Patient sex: F
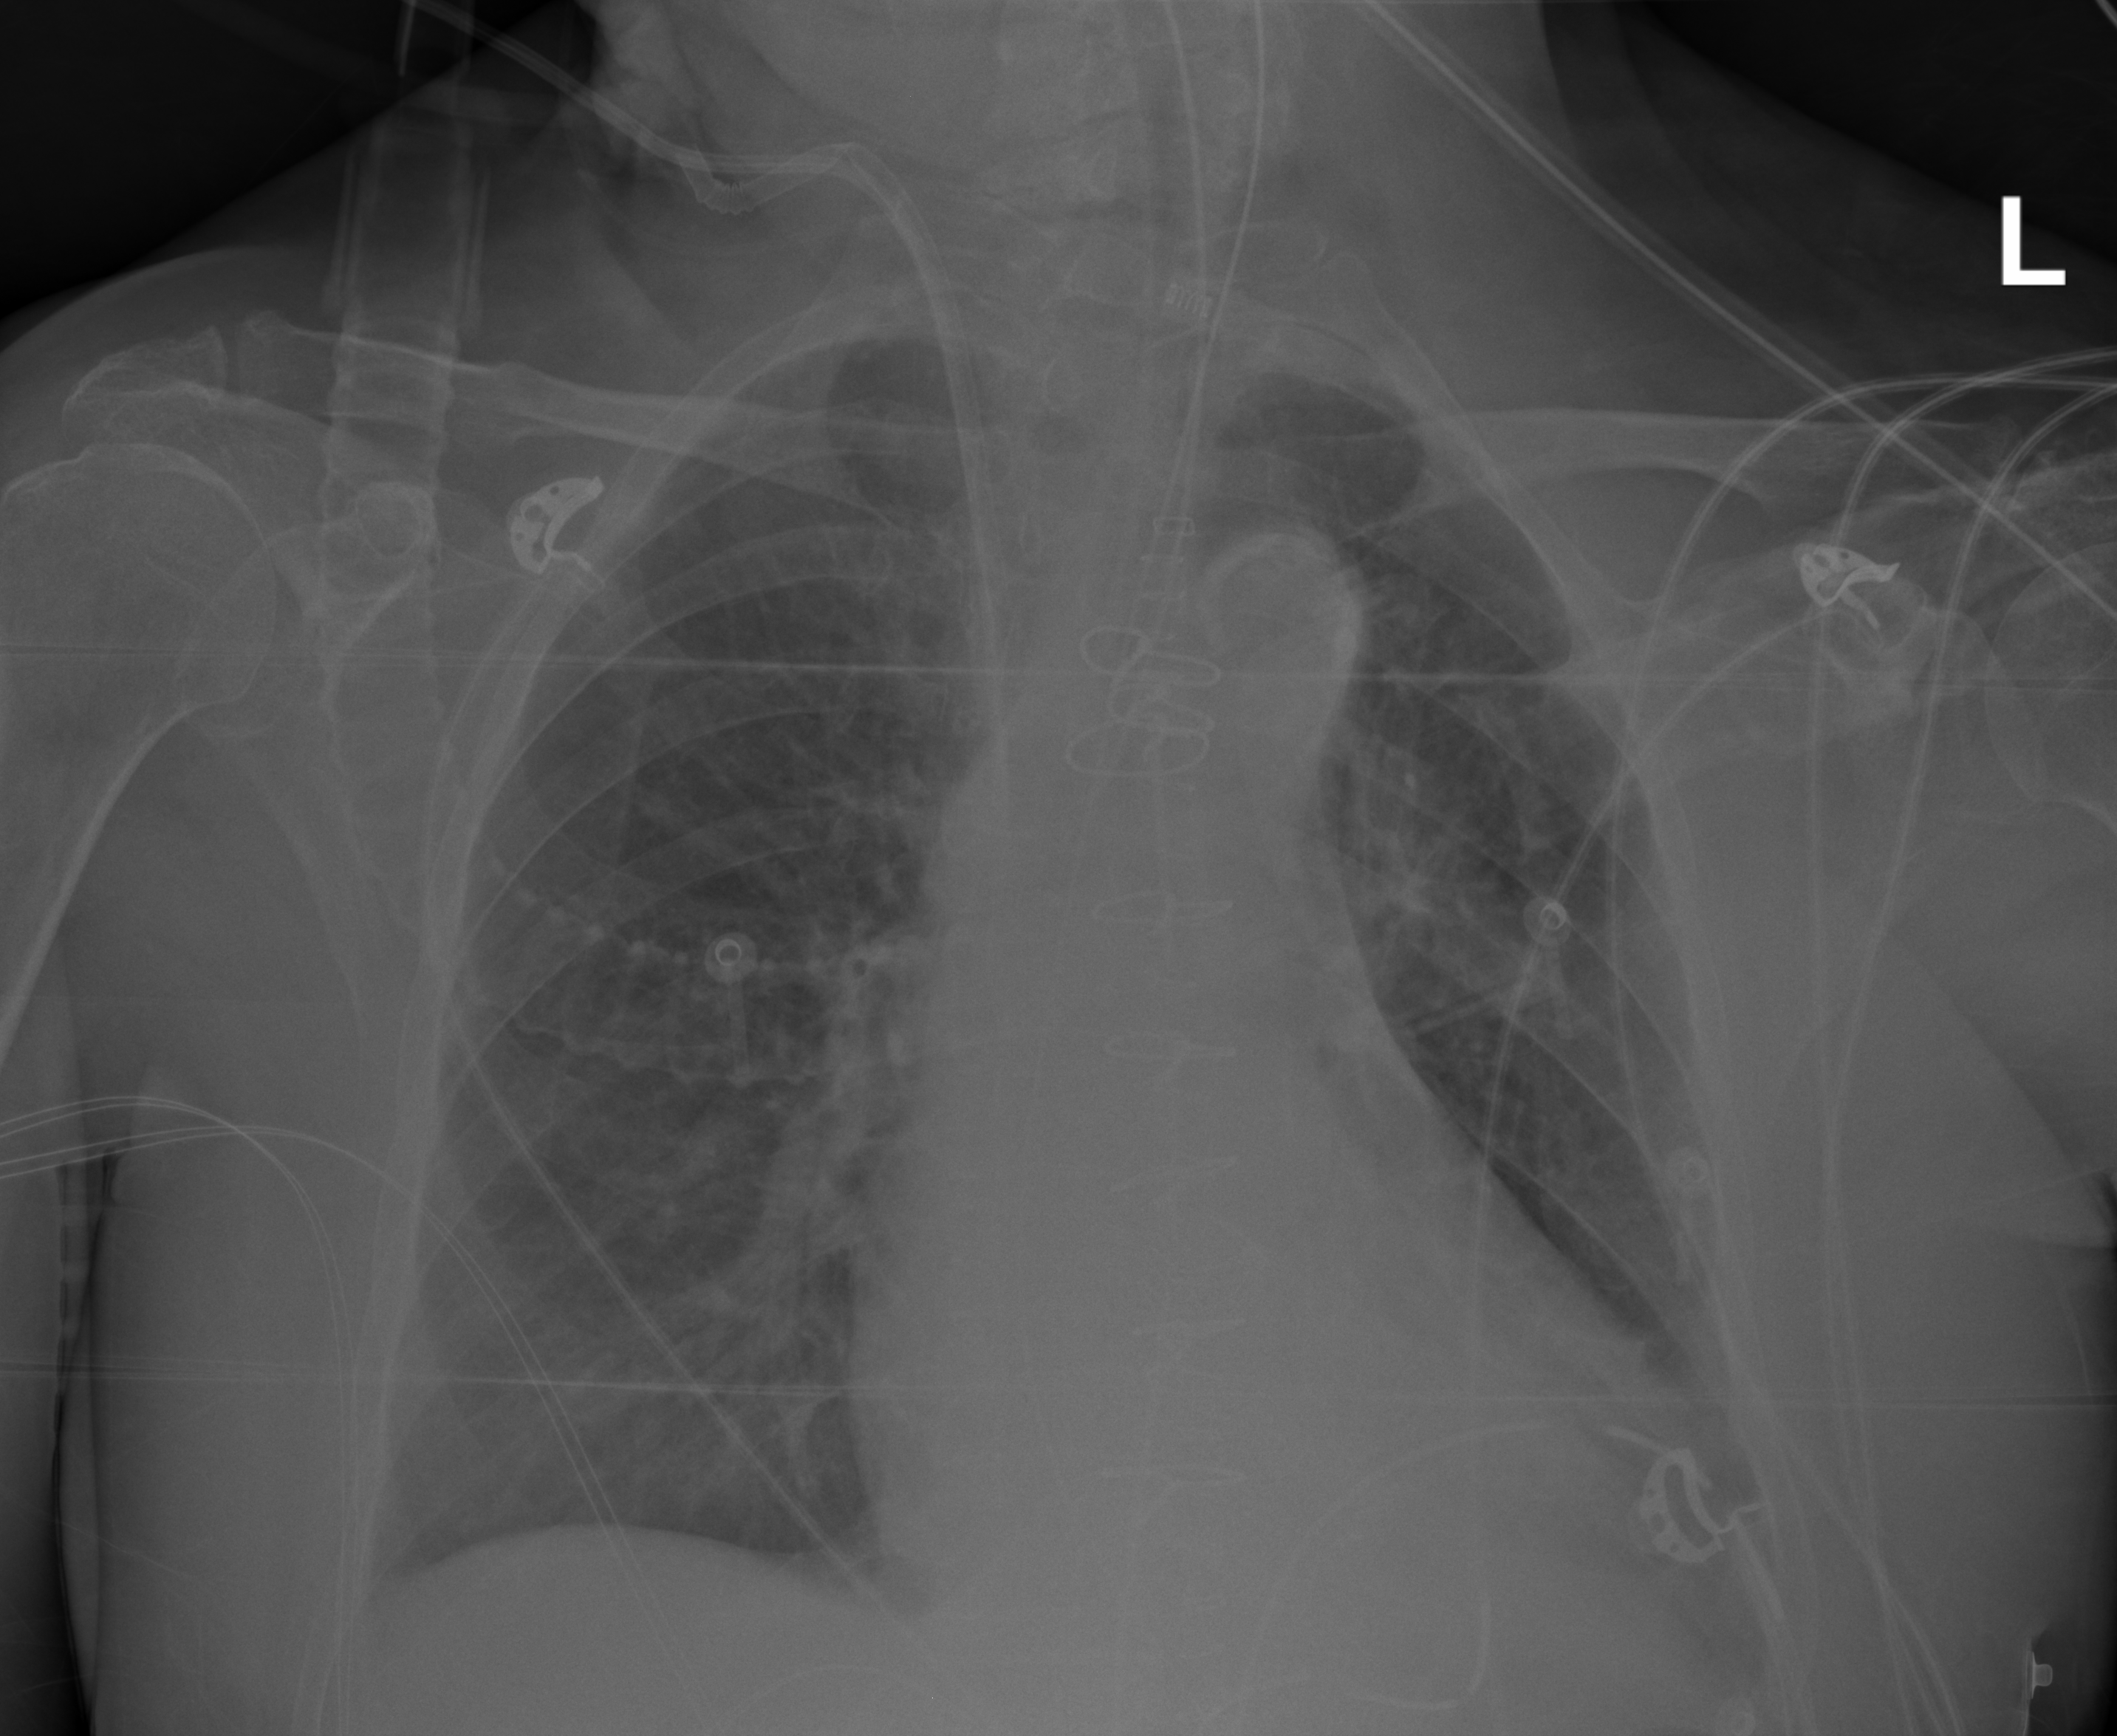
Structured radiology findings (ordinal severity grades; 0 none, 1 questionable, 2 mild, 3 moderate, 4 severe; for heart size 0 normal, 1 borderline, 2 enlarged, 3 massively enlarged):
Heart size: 2
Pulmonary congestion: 0
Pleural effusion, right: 0
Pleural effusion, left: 2
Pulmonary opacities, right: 0
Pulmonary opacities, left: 0
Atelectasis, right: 0
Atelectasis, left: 2